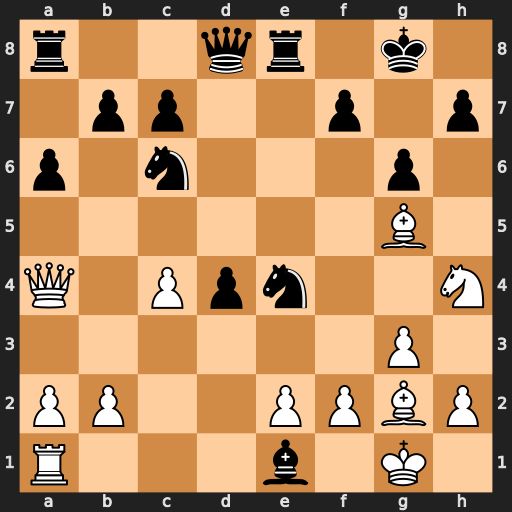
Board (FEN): r2qr1k1/1pp2p1p/p1n3p1/6B1/Q1Ppn2N/6P1/PP2PPBP/R3b1K1
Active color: w
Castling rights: -
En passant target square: -
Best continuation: Bxd8 Bxf2+ Kf1